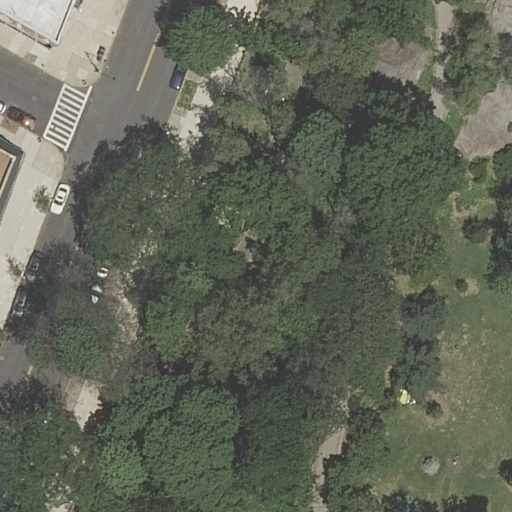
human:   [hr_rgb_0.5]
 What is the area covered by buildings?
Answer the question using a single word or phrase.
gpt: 617m2

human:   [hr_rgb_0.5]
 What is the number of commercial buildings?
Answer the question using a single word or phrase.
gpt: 0

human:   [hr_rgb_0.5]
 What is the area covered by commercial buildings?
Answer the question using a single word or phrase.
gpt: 0m2

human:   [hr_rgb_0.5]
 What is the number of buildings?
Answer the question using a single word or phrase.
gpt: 2

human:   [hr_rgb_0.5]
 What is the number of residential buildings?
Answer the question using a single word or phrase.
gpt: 2

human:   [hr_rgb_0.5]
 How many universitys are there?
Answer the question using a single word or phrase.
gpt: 2

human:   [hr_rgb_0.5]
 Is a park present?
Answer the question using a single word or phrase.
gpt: yes

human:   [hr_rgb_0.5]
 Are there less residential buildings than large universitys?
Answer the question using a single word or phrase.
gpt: no

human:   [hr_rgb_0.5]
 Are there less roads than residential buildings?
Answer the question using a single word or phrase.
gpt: no

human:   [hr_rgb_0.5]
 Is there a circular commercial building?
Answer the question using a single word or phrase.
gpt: no

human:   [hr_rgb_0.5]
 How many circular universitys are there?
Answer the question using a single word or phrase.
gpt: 0

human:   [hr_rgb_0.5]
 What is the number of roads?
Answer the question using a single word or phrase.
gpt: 4

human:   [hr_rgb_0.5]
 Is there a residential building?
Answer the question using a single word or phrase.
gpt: yes

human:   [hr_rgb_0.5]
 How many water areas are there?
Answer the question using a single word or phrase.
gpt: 0

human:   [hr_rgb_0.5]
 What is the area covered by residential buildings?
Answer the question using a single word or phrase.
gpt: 617m2

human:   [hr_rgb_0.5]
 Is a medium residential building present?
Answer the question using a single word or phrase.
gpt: no

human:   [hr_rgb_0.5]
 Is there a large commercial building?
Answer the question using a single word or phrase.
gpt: no

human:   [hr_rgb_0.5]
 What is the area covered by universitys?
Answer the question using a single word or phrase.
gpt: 19648m2

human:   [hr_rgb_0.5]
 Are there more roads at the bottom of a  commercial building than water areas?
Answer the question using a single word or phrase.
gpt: no

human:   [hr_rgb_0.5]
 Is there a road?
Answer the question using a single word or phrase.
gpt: yes

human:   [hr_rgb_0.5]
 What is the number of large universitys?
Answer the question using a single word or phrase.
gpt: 2

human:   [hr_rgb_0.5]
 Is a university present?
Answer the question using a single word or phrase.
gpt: yes

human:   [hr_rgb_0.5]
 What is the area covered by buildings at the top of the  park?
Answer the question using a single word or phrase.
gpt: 617m2

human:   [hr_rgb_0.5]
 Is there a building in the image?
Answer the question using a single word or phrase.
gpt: yes

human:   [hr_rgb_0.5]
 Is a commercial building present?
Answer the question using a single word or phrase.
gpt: no

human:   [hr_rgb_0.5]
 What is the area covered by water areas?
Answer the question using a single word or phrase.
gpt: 0m2

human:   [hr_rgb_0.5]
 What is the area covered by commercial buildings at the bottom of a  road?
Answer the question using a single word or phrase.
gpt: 0m2

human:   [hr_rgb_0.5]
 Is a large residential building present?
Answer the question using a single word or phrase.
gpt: yes

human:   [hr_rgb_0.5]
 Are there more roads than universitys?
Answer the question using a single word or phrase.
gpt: yes

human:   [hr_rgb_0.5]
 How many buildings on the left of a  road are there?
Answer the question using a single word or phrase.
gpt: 2

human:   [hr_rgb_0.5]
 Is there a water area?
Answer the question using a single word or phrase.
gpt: no

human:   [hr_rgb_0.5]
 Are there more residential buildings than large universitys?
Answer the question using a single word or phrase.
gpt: no

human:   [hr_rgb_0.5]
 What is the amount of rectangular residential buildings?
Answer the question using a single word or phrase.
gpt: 1

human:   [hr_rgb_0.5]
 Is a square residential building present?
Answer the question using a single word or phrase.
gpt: no

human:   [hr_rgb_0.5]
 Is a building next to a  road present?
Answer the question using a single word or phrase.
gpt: yes

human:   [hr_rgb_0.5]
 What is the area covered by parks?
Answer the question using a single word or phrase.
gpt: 10345m2

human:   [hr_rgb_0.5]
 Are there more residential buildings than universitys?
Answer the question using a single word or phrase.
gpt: no

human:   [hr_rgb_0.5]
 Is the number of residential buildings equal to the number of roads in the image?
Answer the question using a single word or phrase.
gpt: no

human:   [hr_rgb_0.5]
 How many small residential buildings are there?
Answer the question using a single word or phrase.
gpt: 1

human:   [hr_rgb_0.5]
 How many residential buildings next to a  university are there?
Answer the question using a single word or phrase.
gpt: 2

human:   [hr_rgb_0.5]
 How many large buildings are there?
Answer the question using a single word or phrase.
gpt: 1

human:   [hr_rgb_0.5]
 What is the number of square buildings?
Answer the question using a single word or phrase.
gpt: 0

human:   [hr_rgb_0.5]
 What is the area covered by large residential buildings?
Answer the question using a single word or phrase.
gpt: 594m2

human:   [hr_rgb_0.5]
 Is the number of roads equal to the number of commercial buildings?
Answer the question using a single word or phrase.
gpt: no

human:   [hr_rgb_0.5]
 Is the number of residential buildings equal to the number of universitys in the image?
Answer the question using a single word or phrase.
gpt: yes

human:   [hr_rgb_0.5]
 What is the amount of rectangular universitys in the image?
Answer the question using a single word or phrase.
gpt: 2

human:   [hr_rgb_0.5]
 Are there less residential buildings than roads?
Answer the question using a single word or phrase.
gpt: yes

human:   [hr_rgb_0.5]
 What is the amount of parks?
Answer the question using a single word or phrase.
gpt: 1

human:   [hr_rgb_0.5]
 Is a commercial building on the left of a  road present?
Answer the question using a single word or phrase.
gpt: no

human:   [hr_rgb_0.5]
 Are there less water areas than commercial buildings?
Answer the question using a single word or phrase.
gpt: no

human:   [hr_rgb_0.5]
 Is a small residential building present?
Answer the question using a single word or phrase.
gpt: yes

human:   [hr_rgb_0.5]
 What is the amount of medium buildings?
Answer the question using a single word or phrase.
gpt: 0

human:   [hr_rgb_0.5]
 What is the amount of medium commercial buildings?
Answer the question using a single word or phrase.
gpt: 0

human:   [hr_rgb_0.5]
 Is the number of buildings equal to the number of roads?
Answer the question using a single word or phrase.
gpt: no

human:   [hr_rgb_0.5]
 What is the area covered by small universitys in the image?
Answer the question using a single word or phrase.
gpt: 0m2

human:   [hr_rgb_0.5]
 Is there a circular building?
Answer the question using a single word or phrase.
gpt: no

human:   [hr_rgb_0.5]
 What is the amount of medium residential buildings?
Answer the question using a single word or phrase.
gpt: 0

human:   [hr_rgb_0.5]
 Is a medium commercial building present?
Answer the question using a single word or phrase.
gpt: no

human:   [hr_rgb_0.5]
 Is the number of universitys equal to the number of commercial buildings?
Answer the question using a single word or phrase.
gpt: no

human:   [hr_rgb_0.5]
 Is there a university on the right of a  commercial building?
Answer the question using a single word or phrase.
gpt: no

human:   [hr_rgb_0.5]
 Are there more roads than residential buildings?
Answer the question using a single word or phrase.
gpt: yes

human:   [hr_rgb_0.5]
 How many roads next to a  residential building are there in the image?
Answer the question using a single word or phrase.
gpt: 4

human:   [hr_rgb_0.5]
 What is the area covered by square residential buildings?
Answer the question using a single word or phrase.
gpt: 0m2

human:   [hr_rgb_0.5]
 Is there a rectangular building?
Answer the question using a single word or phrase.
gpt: yes